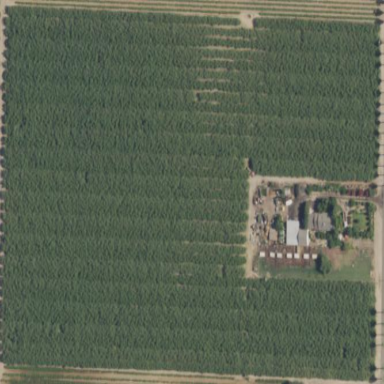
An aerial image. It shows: Vineyard with grape crops.